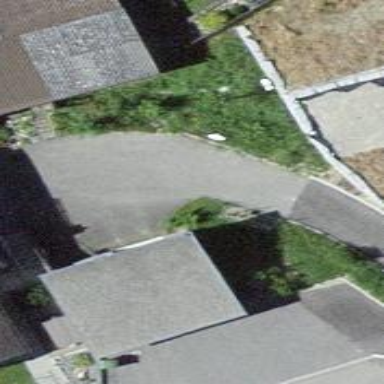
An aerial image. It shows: Driveway.